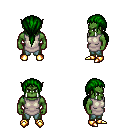
a pixel art fantasy rpg character, male body template, orc, green skin, white tunic, teal pants, green ponytail hairstyle, gold boots, four views (front, back, left, right), 2x2 character sprite sheet, small pixel art, hard edges, no anti-aliasing